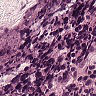
Metastatic tissue present: no